Question:
How to override primefaces OneMenu in order to see it over captcha, ie below? My selectOneMenu have no any changes.
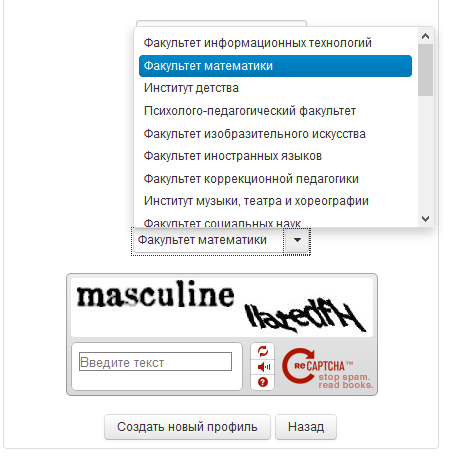
Answer: My guess is that the menu panel doesn't have enough space to fit in the lower part, instead it's positioned above, as the aligning of the panel is being set by javascript (<URL> resulting the positioned element overflows the window in some direction, or to move it to an alternative position.
In this case you could implement one of these three solutions:
- - change the hight of the panel'''
<p:selectOneMenu height="100" >
'''
Making it a bit shorter so it can fit.- you can override the 'PrimeFaces.widget.SelectOneMenu.alignPanel' function
to set the 'collision' attribute to 'none', in the position function:'''
PrimeFaces.widget.SelectOneMenu.prototype.alignPanel = function() {
if(this.panel.parent().is(this.jq)) {
this.panel.css({
left: 0,
top: this.jq.innerHeight()
});
}
else {
this.panel.css({left:'', top:''}).position({
my: 'left top'
,at: 'left bottom'
,of: this.jq
,collision: 'none' // changing from flipfit to none
});
}
}
'''
'''
PrimeFaces.widget.SelectOneMenu.prototype.alignPanel = function() {
var fixedPosition = this.panel.css('position') == 'fixed',
win = $(window),
positionOffset = fixedPosition ? '-' + win.scrollLeft() + ' -' + win.scrollTop() : null;
this.panel.css({left:'', top:''}).position({
my: 'left top'
,at: 'left bottom'
,of: this.jq
,offset : positionOffset
,collision: 'none' // changing from default flip to none
});
}
'''
Of course you should call it in the , and when you update the component.
I don't recommend this approach too much, but sometimes it's the only solution.
Hope this helps.